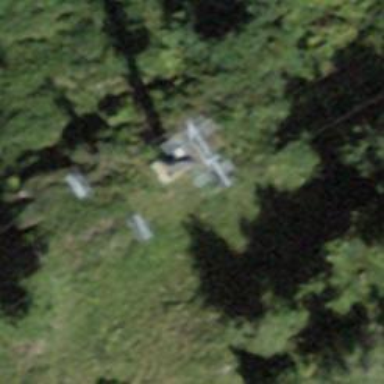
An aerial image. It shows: Pylon for aerialway.